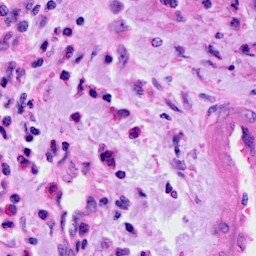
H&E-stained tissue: Cervix